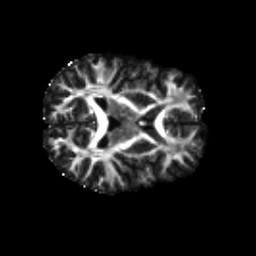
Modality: FA
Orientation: axial
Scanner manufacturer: siemens
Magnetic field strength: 3 T
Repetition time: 4.16 s
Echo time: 0.0806 s